Question:
I am mapping multiple radio buttons (group) options and when the user click on radio buttons, would like to add selected values and uniqueIds to an array.
with my current code I can get the value that I am currently clicking on but can't add to array.
'''
{result !== null && result.length > 0 ? (
<div>
{result.map(item => {
const label = item.question
const listOptions = item.options.map(item => {
return (
<Radio
name={item.uniqueId}
inline
value={item.uniqueId}
key={item.uniqueId}
className="radio-options"
checked={item.checked}
onChange={e => {
this.handleChange(label, uniqueId);
}}
>
{item.options}
</Radio>
);
});
return (
<div className="radio-options-overview">
<p>{label}</p>
{listOptions}
</div>
);
})}
'''
'''
handleChange = (label, uniqueId) => {
console.log(label, uniqueId);
let addToArray = [];
this.setState({ selectedItems: addToArray})
};
'''
array would look something like this,
'''
[
{ "label": "ageRange", "uniquId": 2 },
{ "label": "smoker", "uniquId": 1 },
{ "label": "exOption", "uniquId": 3 }
]
'''
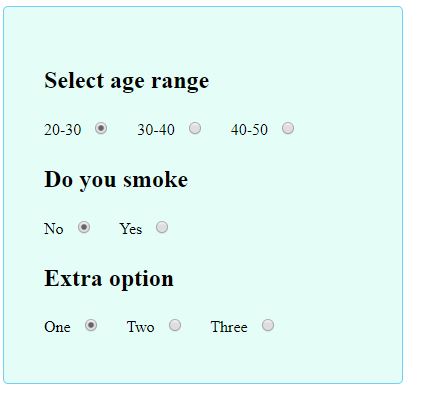
Answer: You are nearly there. @Clarity provided good solution.
if you wanting to replace exisiting value and replace it with new one
'''
handleChange = (label, uniqueId) => {
const { selectedItems } = this.state
// Find items that already exists in array
const findExistingItem = selectedItems.find((item) => {
return item.uniqueId === uniqueId;
})
if(findExistingItem) {
// Remove found Item
selectedItems.splice(findExistingItem);
// set the state with new values/object
this.setState(state => ({
selectedItems: [...state.selectedItems, {
label, uniqueId
}]
}))
} else {
// if new Item is being added
this.setState(state => ({
selectedItems: [...state.selectedItems, {
label, uniqueId
}]
}))
}
};
'''